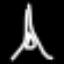
Label: The Eiffel Tower